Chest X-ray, PA view. Patient: 35 years old, sex F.
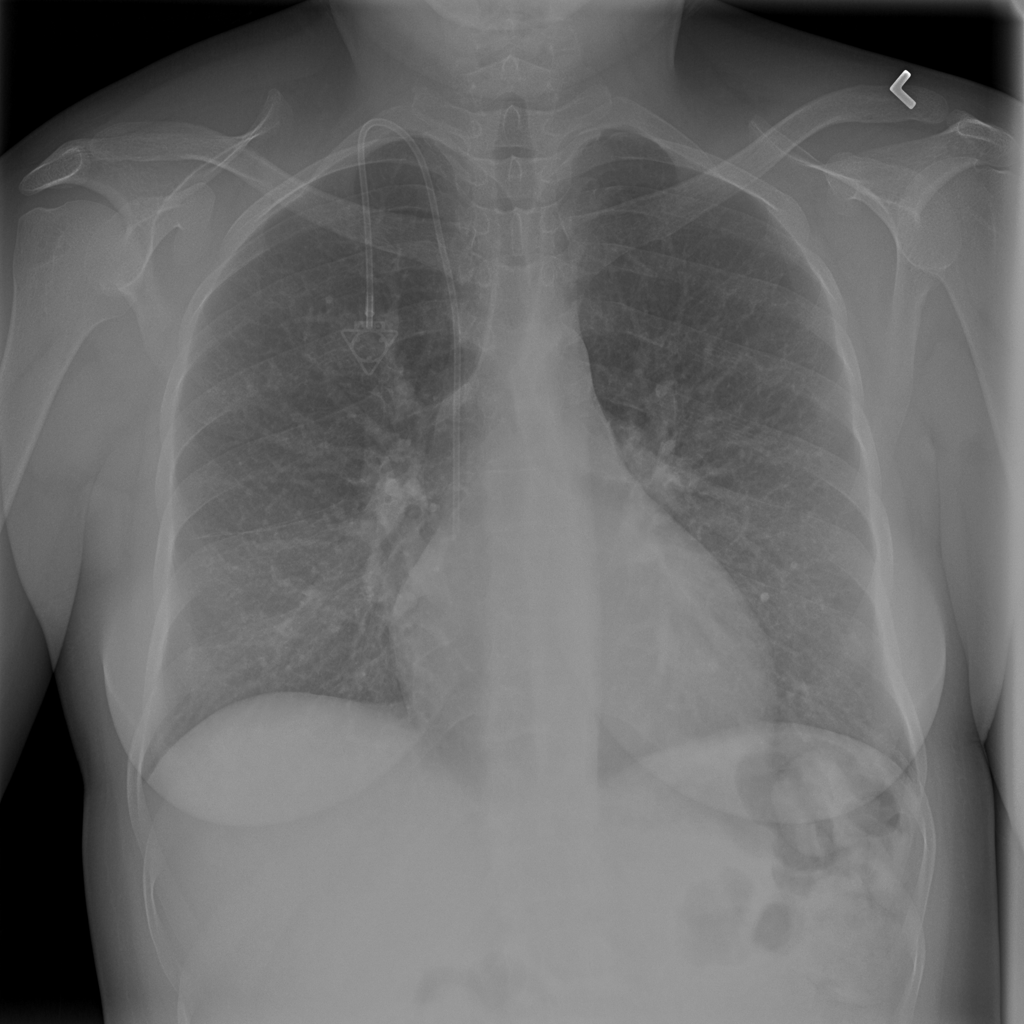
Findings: No Finding